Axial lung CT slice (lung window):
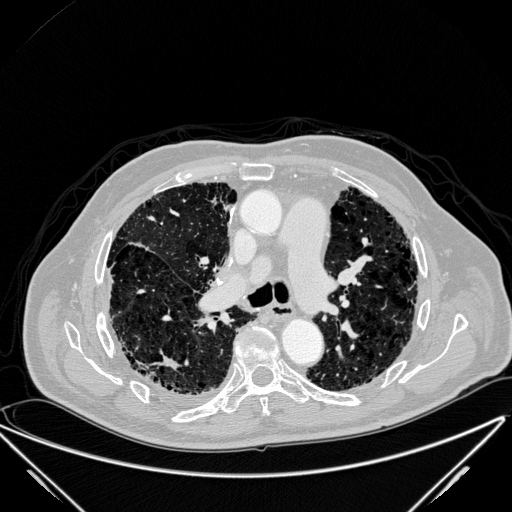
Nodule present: yes
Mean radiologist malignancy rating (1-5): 4.25